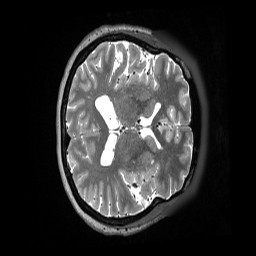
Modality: T2w
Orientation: axial
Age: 49
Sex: male